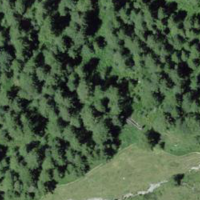
EUNIS habitat code: 43
Species observed at this site:
Ajuga pyramidalis